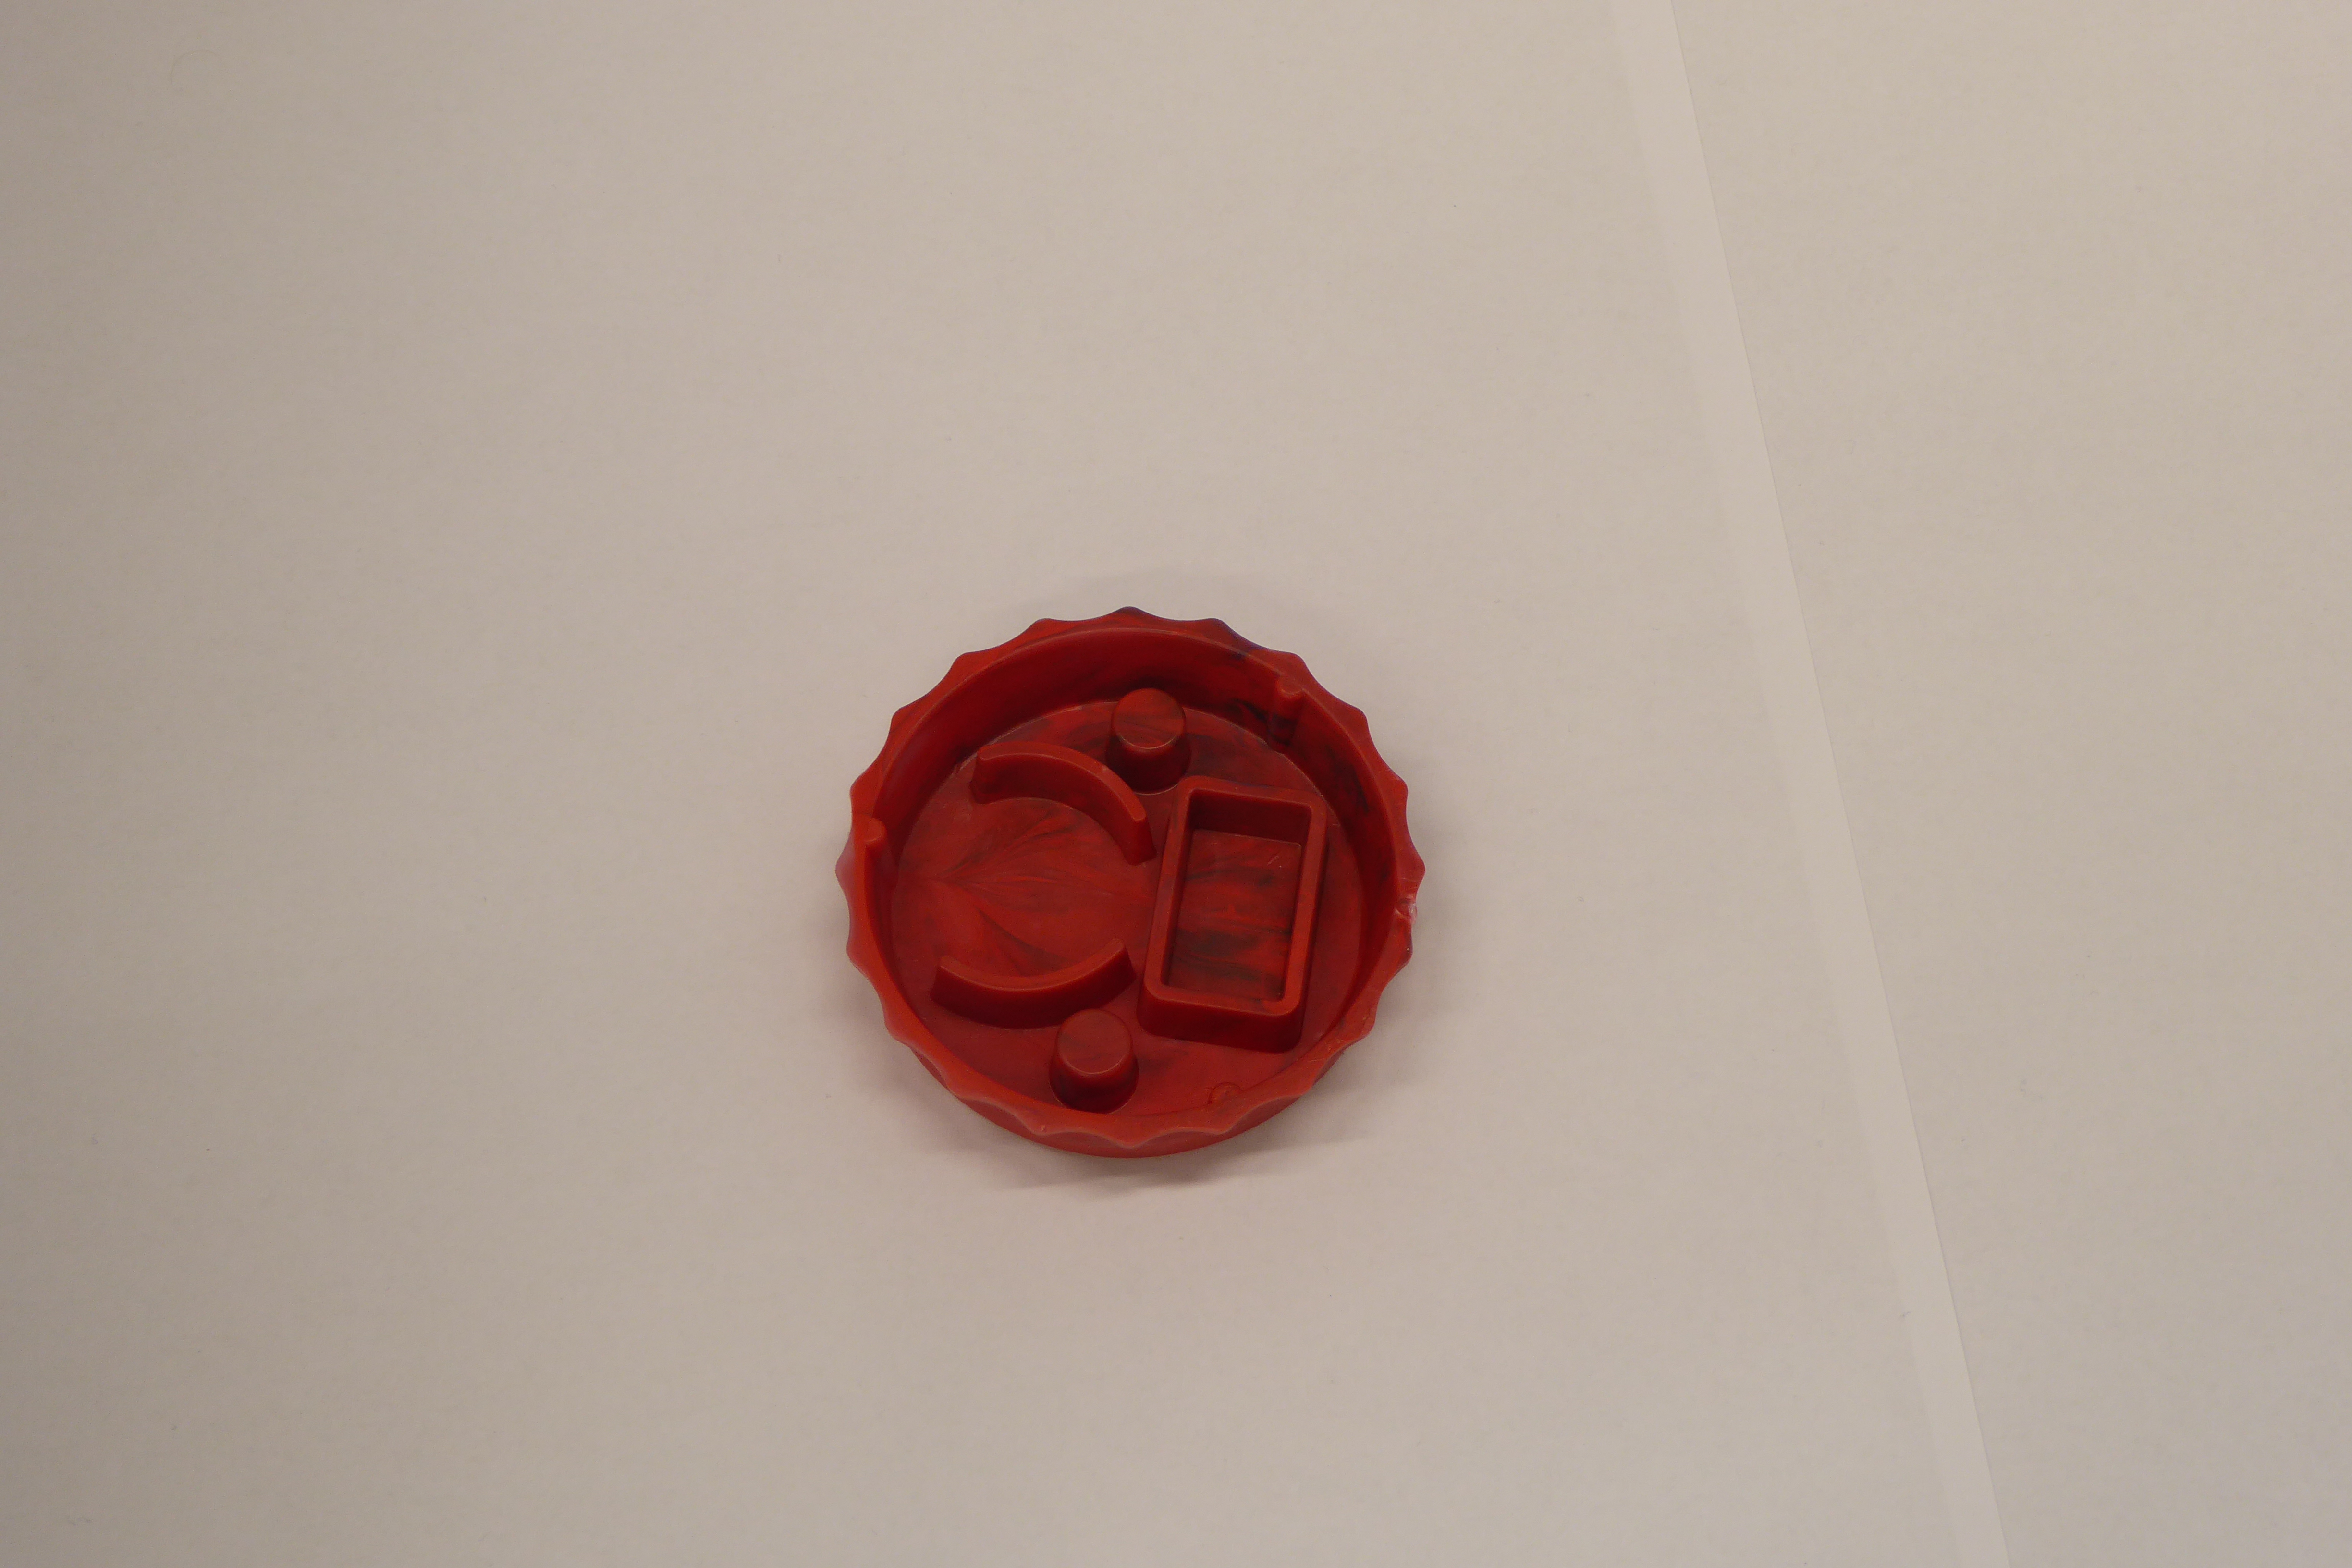
Label: Bottle Opener - Cover